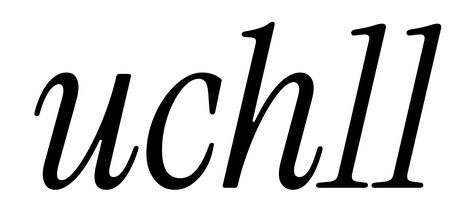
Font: InstrumentSerif-Italic